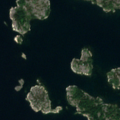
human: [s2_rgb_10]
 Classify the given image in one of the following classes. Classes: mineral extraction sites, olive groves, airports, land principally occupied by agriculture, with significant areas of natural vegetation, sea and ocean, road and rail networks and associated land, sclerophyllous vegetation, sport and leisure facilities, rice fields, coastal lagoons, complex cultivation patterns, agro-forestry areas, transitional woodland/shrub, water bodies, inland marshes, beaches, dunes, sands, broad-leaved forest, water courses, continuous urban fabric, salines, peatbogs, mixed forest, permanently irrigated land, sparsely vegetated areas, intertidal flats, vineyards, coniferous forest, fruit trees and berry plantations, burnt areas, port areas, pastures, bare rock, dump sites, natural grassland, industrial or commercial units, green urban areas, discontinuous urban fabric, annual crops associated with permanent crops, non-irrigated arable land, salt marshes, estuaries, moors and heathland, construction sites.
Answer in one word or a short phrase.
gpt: bare rock, sea and ocean